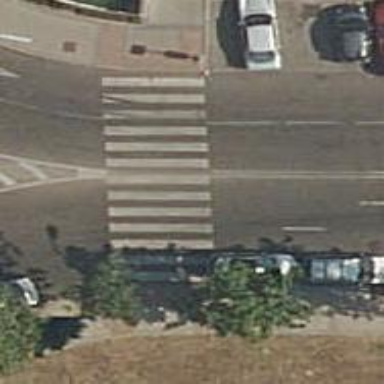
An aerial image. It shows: Zebra crossing on footway.